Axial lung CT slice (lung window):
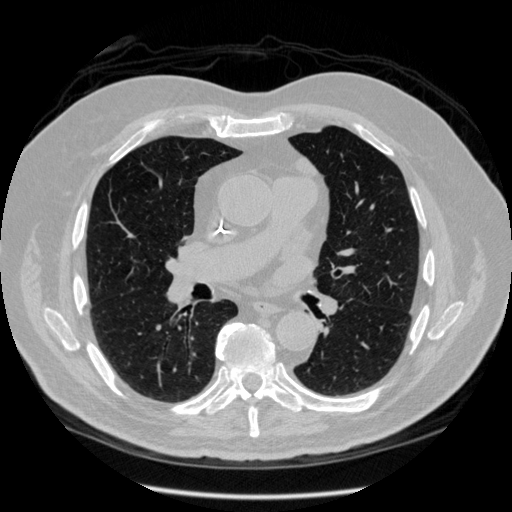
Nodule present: no